Question: I would like to select a dropdown value and then show some other values extracted from the excel datatable on a label.
For instance, if I select "Jonathan Soh" in the dropdown list, the text label will show "a". Else if I select "Peter" in the dropdown list, the text label will show "b" and etc.
Below is the canvas-app formula I have tried but it can only select the dropdown list value and show dropdown list value on the text label. Please see the image for better understanding.

'''
If(
InspectorDropdown.Selected.Value = "Jonathan Soh",
"Jonathan Soh",
InspectorDropdown.Selected.'name ')
'''
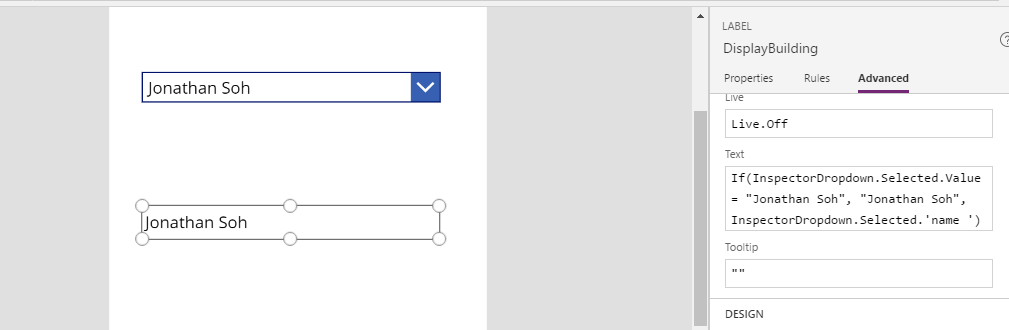
Answer: You're in the right track with the <URL>; in your case, you can use an expression like this one for the label:
'''
If(
InspectorDropdown.Selected.Value = "Jonathan Soh",
"a",
InspectorDropdown.Selected.Value = "Peter",
"b",
InspectorDropdown.Selected.'name ') // this last value will be used if nothing matched before
'''
In this specific case, if you're always comparing with the same value, you can also use the <URL>, which will make the expression a little easier to read:
'''
Switch(
InspectorDropdown.Selected.Value,
"Jonathan Son", "a",
"Peter", "b",
"James", "c",
InspectorDropdown.Selected.'name ') // this last value will be used if nothing matched before
'''